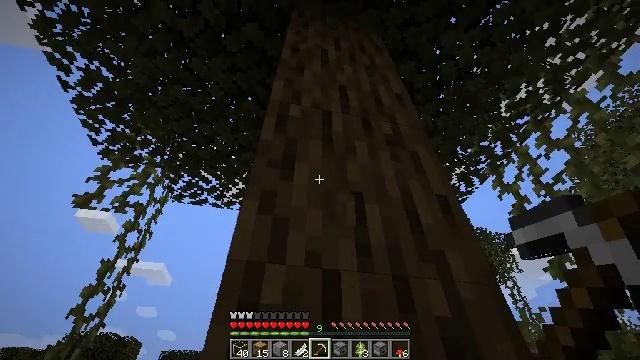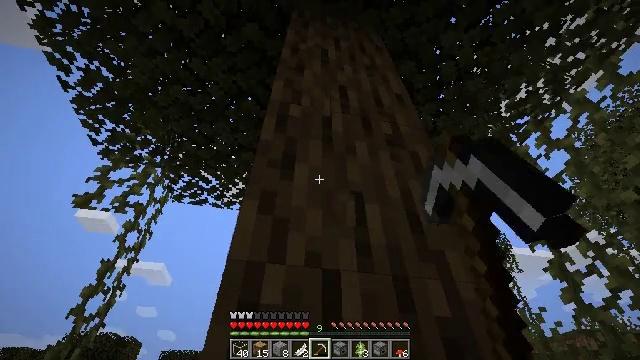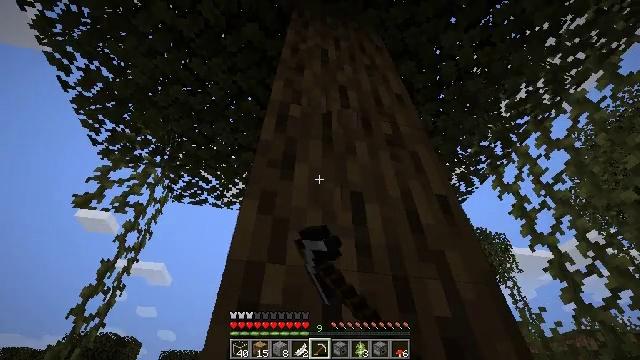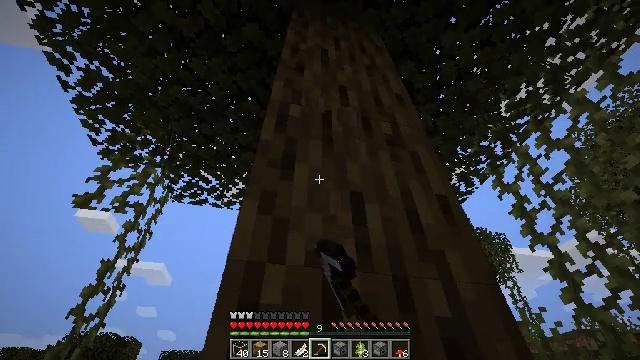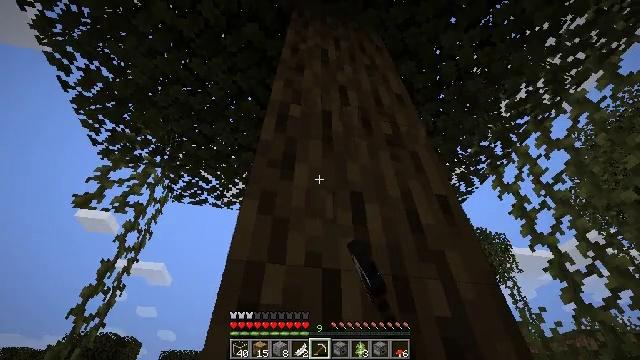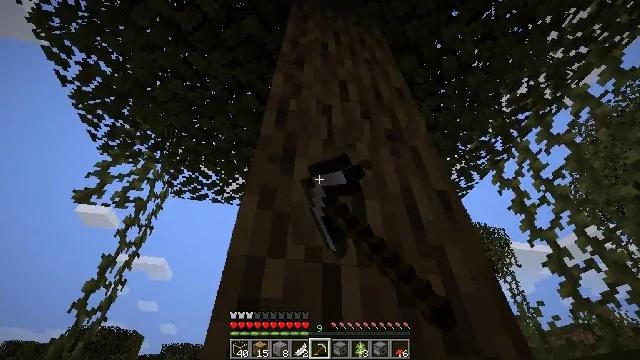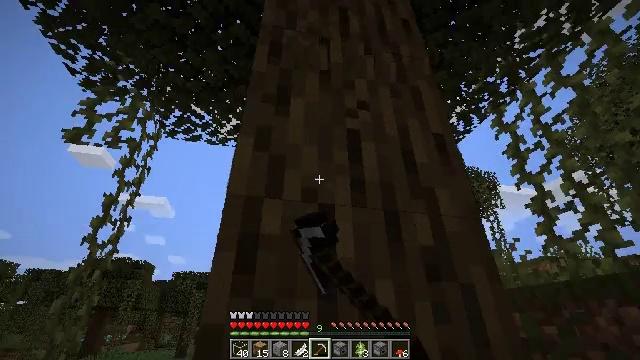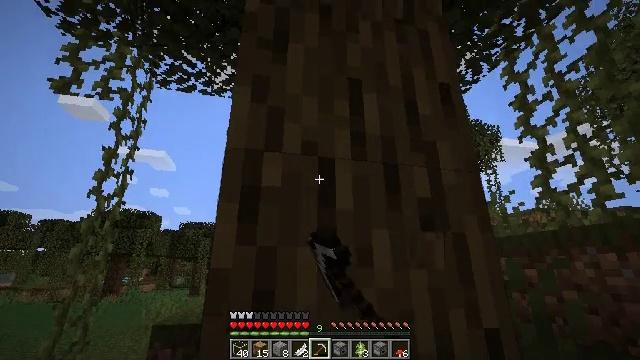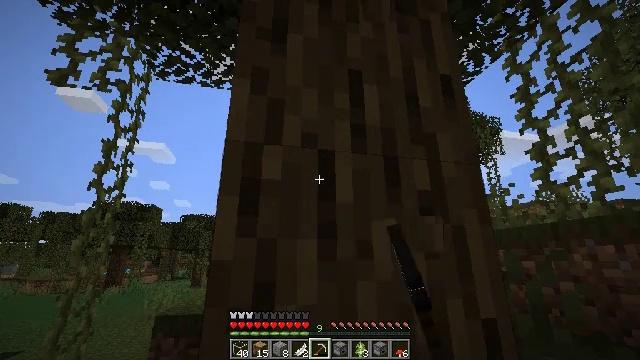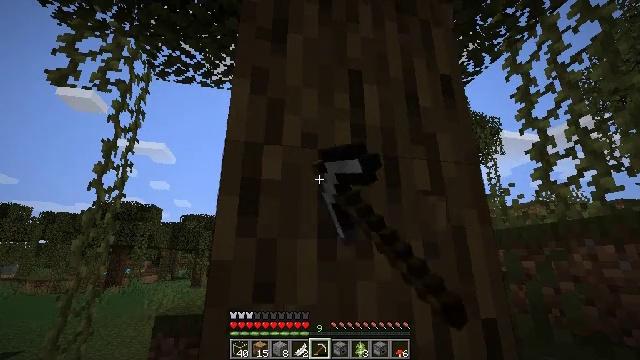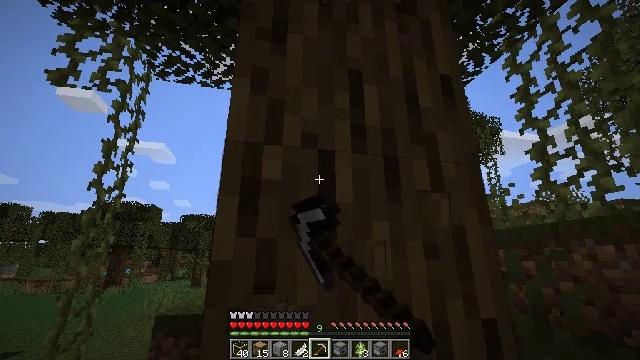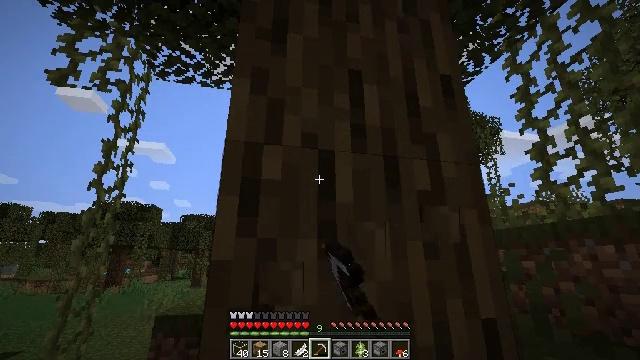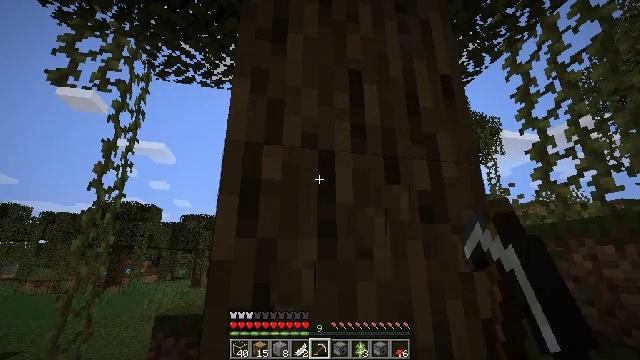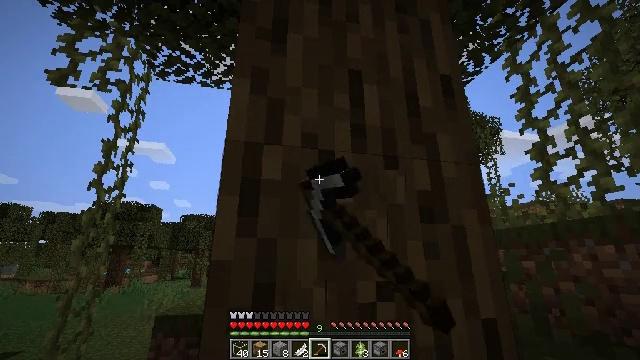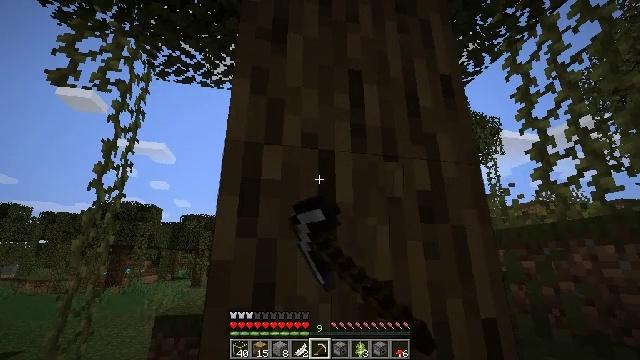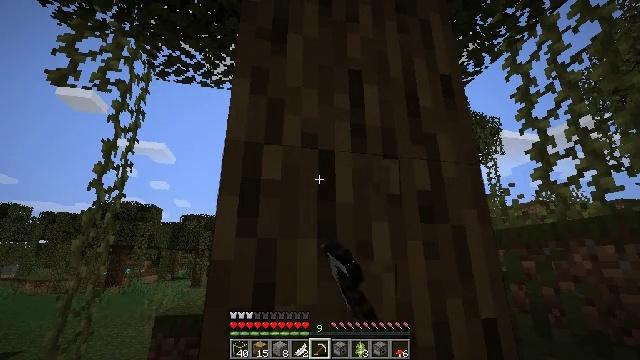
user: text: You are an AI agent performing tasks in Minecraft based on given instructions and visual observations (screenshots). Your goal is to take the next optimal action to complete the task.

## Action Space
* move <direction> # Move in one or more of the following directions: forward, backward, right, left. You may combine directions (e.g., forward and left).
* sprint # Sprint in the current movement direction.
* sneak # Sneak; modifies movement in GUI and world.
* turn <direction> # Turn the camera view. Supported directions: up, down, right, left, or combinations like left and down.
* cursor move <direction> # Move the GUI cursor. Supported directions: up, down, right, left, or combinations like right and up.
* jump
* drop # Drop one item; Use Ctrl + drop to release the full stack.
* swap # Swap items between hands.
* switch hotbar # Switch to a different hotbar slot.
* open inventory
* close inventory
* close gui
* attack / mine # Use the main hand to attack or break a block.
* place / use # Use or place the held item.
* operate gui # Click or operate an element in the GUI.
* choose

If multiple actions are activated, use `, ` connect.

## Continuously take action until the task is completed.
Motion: motion action
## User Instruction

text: Cut down the tree and harvest oak logs.
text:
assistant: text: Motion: attack / mine
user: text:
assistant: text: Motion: attack / mine
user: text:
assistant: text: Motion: attack / mine
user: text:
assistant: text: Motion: attack / mine
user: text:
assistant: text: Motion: turn down, attack / mine
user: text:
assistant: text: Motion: turn right and down, attack / mine
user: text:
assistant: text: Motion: turn down, attack / mine
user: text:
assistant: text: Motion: turn down, attack / mine
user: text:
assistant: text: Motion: attack / mine
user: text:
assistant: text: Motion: attack / mine
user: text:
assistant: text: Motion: attack / mine
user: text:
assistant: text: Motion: attack / mine
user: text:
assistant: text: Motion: attack / mine
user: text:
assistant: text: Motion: attack / mine
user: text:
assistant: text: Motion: attack / mine
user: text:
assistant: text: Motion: attack / mine
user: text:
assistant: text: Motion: attack / mine
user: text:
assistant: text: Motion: attack / mine
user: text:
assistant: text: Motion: attack / mine
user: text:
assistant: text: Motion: attack / mine
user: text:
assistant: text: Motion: attack / mine
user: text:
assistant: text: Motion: attack / mine
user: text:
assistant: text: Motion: attack / mine
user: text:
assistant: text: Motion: turn up, attack / mine
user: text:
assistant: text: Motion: turn right and up
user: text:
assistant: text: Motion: turn up
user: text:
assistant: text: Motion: attack / mine
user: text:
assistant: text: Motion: attack / mine
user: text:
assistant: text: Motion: attack / mine
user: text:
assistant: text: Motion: no_op